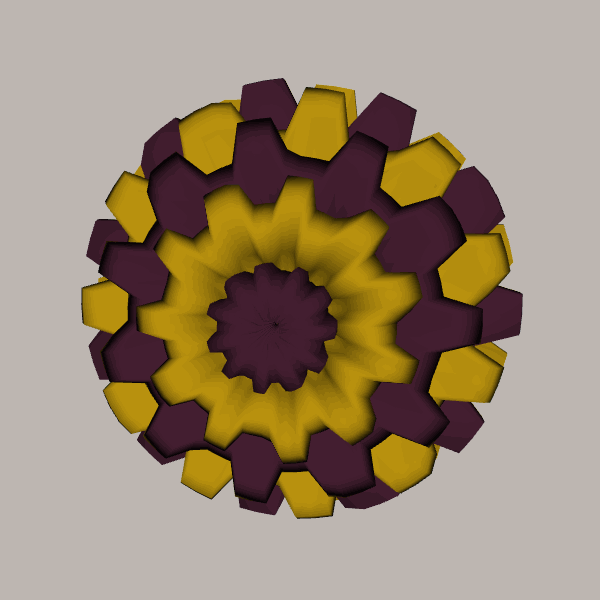
Background: light